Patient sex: F
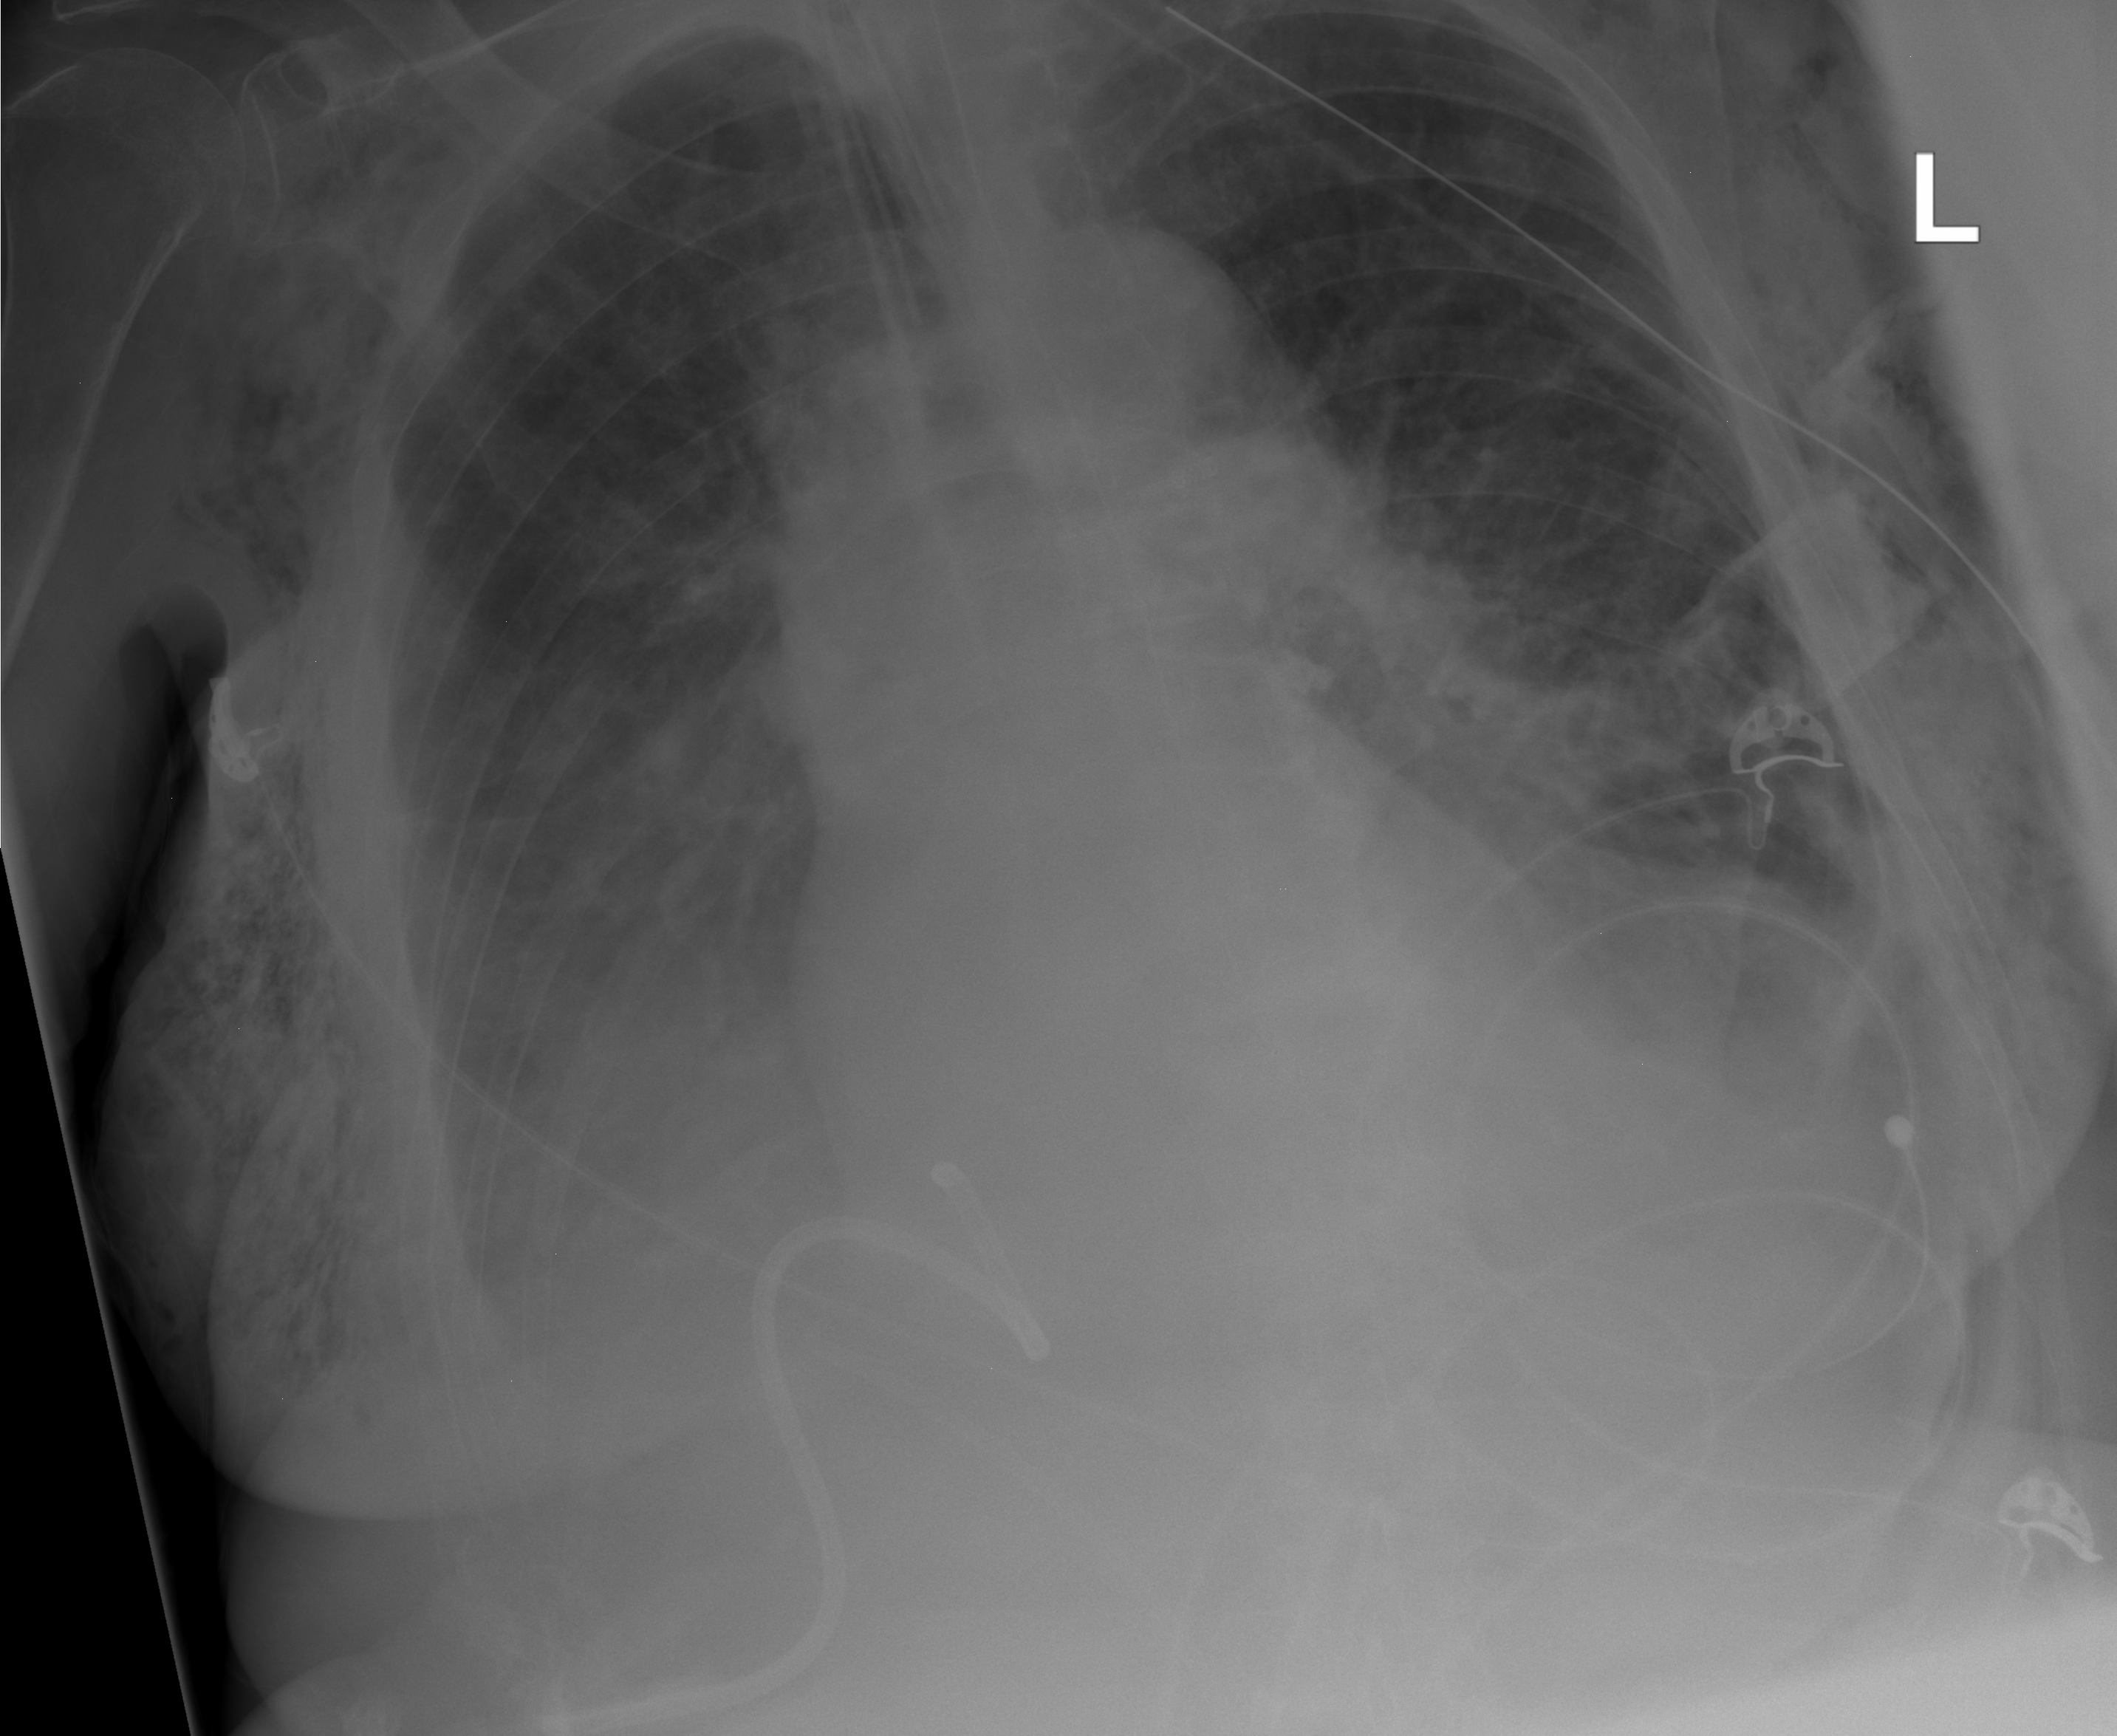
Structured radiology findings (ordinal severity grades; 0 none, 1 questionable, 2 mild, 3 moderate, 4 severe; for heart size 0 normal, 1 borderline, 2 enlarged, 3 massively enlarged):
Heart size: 0
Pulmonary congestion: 2
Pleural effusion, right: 3
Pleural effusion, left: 2
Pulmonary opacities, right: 3
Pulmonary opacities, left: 2
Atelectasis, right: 2
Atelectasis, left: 2